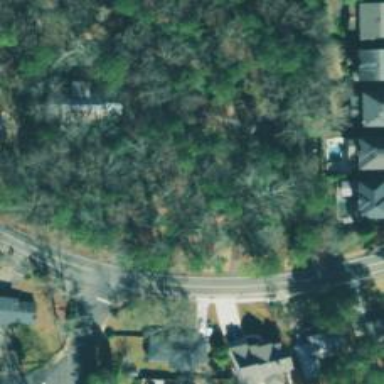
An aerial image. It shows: Driveway.